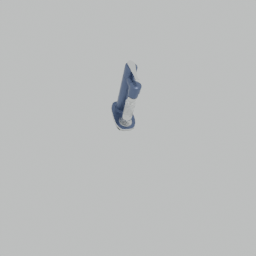
Label: appliances